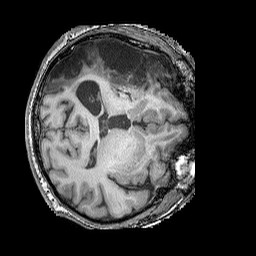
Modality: T1w
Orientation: axial
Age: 46
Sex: male
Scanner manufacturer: siemens
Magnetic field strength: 3 T
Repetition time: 2.25 s
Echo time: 0.00411 s